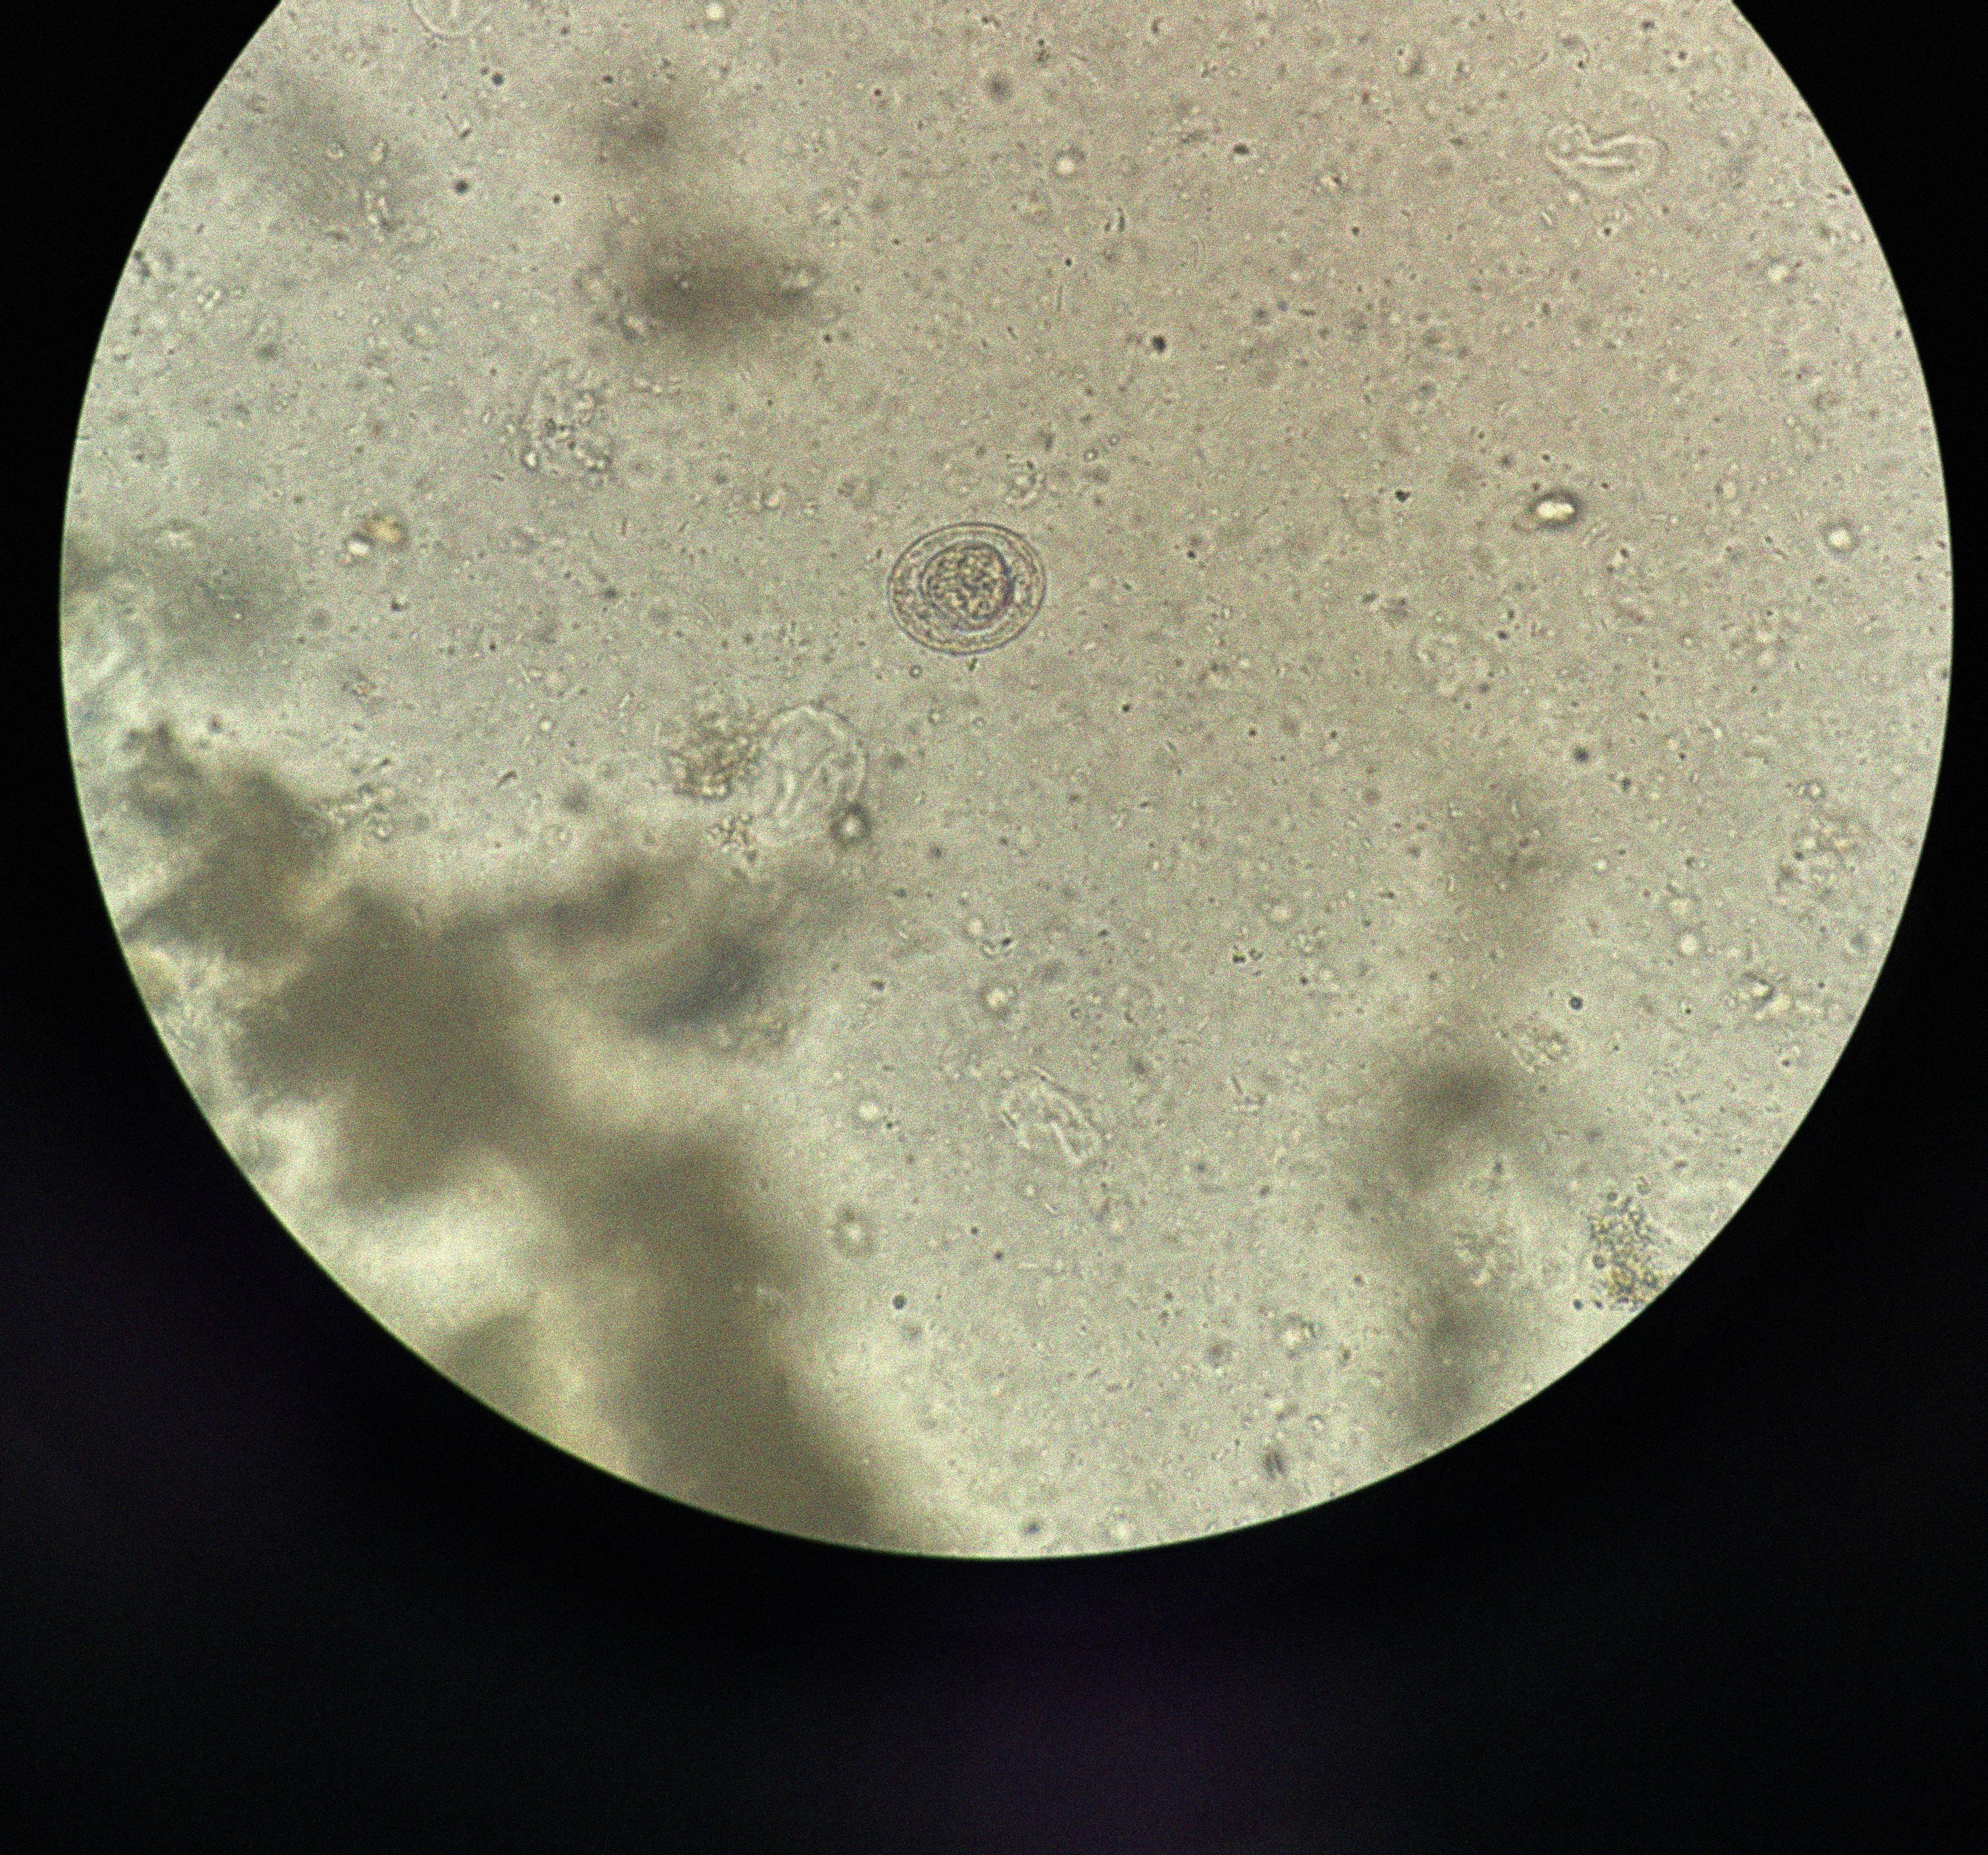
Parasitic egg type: Hymenolepis nana